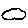
Label: cloud